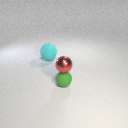
small green rubber sphere to the right of large cyan rubber sphere